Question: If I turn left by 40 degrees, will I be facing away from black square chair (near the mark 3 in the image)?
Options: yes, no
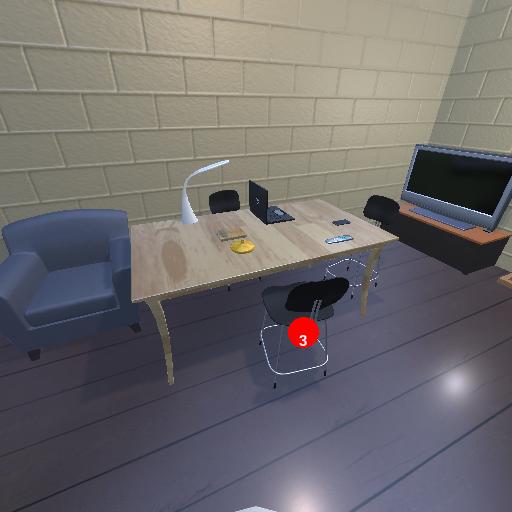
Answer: yes